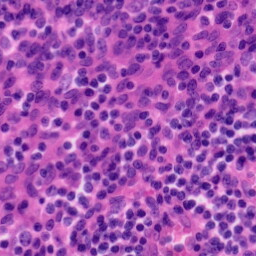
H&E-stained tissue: Tonsil